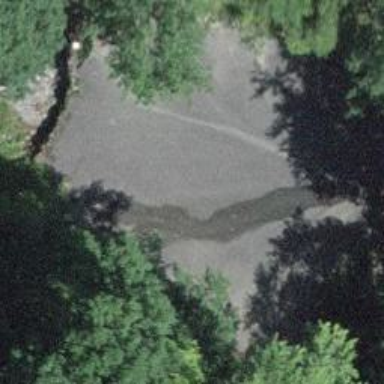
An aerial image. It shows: There is ford in the area.